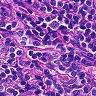
Metastatic tissue present: no